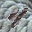
Label: 4